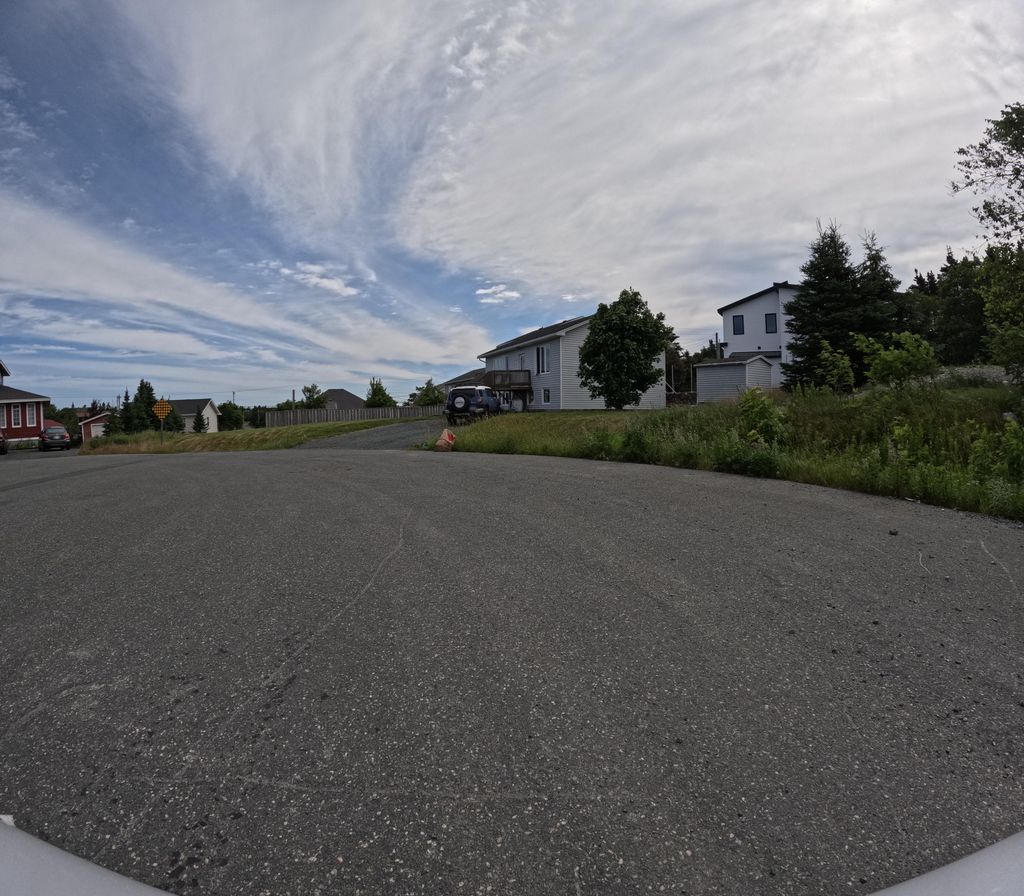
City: st_johns